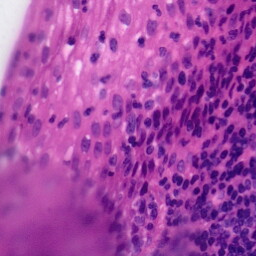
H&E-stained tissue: Tonsil